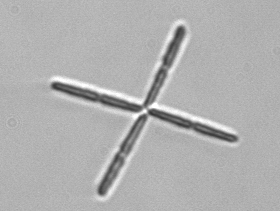
Label: Thalassionema